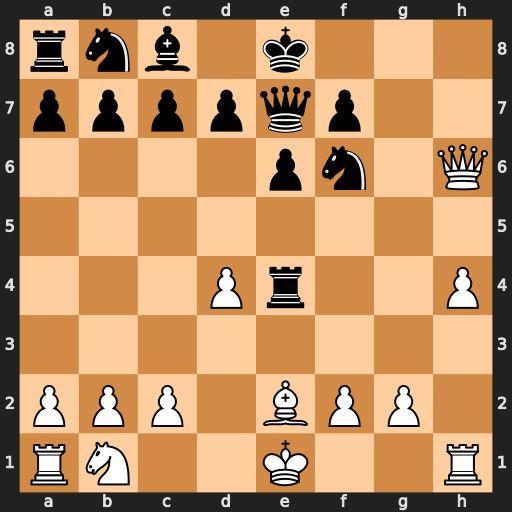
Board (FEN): rnb1k3/ppppqp2/4pn1Q/8/3Pr2P/8/PPP1BPP1/RN2K2R
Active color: w
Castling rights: KQq
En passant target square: -
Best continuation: Qh8+ Ng8 Qxg8+